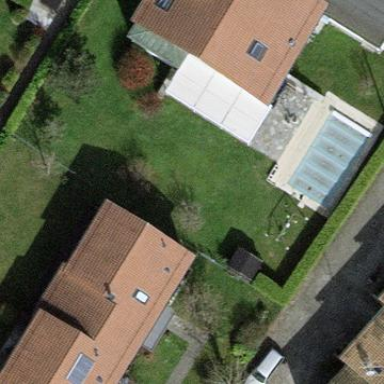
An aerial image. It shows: Garden surrounded by fence.